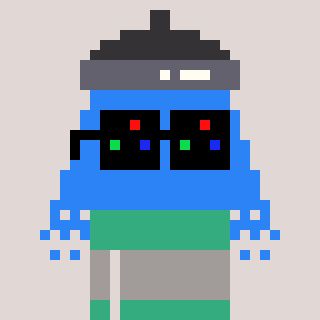
a pixel art character with square black sunglasses, a shower-shaped head and a teal-colored body on a warm background